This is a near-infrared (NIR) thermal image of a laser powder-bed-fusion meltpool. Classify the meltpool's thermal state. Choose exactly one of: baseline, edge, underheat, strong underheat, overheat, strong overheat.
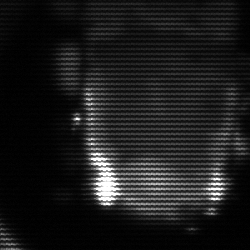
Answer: baseline